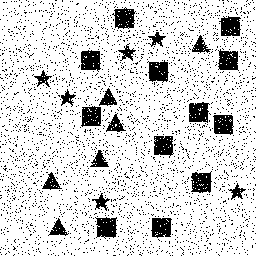
Squares: 12
Triangles: 6
Stars: 6
Total shapes: 24